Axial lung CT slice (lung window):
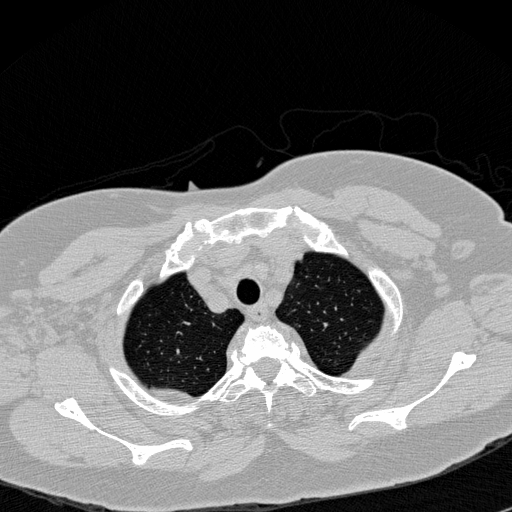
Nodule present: no